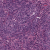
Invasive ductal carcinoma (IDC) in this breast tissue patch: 1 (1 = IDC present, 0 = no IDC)